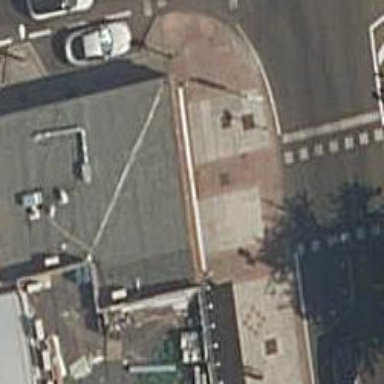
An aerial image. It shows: Pub.